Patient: sex F, age 52
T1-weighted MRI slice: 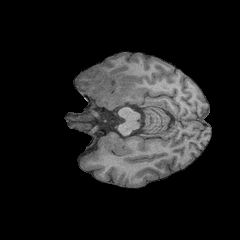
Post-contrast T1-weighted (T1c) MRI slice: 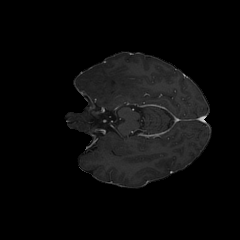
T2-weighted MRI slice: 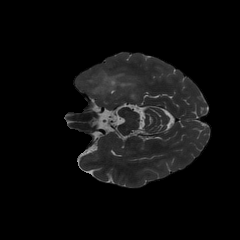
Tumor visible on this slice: yes
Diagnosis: Glioblastoma, IDH-wildtype
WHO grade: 4